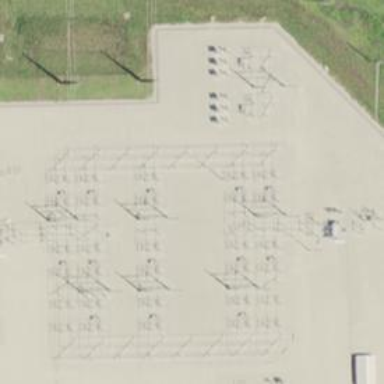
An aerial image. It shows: Switch used for power control.